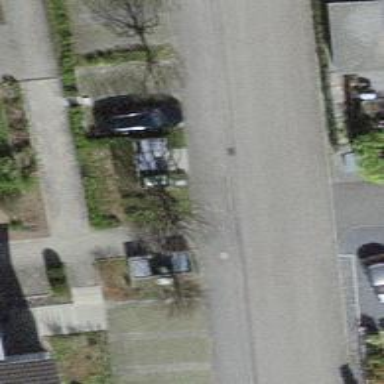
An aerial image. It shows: Kerb barrier.